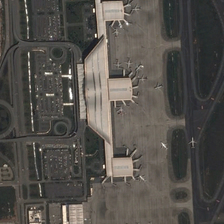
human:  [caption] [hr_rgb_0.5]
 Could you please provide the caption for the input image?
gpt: three boarding gate surrounded by many planes .

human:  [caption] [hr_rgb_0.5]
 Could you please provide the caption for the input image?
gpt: there are several planes staying on the tarmac between airport runways and terminal buildings .

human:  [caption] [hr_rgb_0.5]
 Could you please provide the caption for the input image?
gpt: there is an airport in one corner of two crossed roads  which has some planes parked near a star like building .

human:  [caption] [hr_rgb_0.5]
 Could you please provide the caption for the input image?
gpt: the passenger termial building separated the landside and the airside .

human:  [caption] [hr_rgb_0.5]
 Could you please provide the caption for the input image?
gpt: some planes are parked in an airport with three large parking lots .